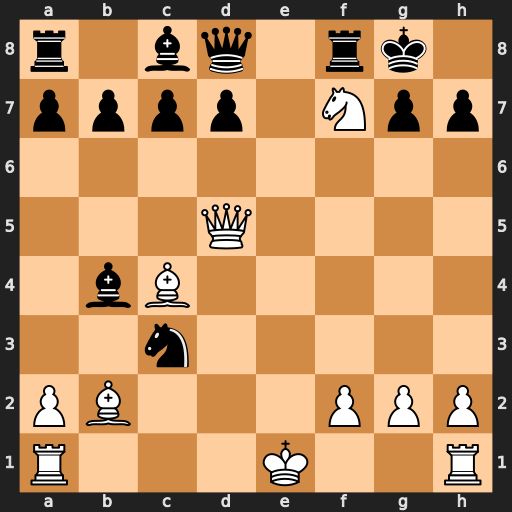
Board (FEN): r1bq1rk1/pppp1Npp/8/3Q4/1bB5/2n5/PB3PPP/R3K2R
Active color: w
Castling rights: KQ
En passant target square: -
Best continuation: Nh6+ Kh8 Qg8+ Rxg8 Nf7#